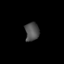
Tissue: lung
Cell type: Epithelial cells
Senescence score: 0.2228
Nuclear area (px): 256
Mean DAPI intensity: 79.742